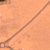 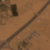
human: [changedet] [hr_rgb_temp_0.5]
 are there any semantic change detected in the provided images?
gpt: Some constructions appear on both sides of the road in the desert.